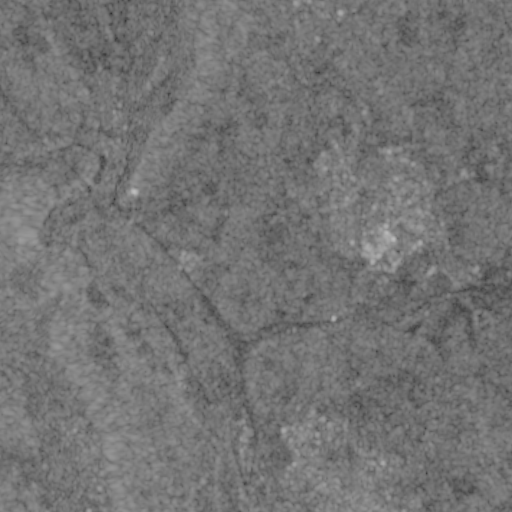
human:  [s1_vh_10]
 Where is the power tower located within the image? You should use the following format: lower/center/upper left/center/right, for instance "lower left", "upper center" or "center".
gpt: The power tower is located in the upper of the image.
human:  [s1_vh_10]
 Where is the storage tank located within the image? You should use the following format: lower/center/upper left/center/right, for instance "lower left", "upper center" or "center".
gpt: The storage tank is located in the upper right of the image.
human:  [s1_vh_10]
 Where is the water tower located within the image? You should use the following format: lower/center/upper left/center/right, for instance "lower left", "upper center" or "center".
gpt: The water tower is located in the lower center of the image.
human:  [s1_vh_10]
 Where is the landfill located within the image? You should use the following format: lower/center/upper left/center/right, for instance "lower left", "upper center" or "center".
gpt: There is no landfill in the image.

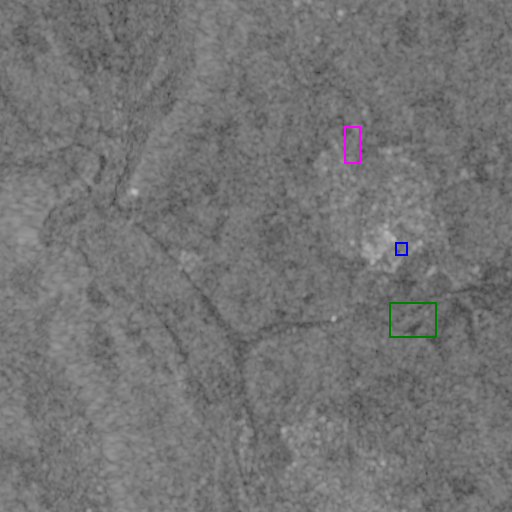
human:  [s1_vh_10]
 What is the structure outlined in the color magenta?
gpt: The structure outlined in magenta is a park.
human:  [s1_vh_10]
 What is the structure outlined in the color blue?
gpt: The structure outlined in blue is a parking lot.
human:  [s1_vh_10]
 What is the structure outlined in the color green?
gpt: The structure outlined in green is a wastewater plant.
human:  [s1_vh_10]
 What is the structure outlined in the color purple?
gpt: There is no purple outline.